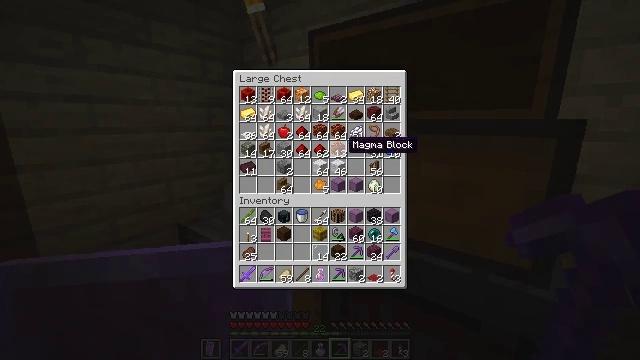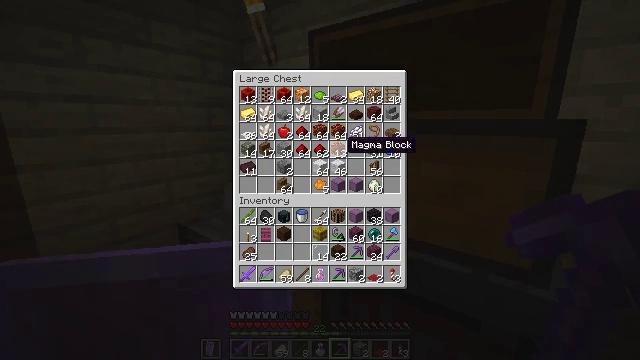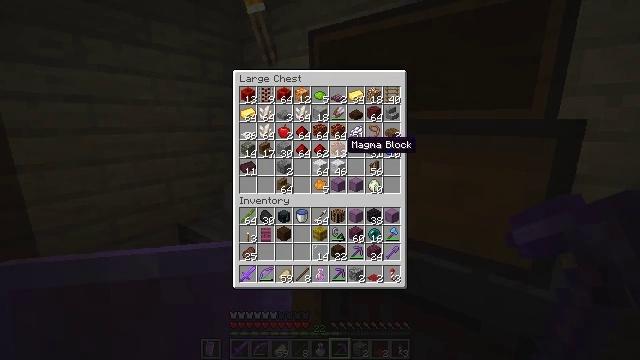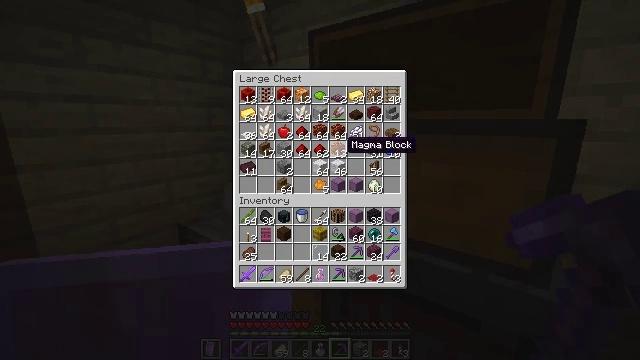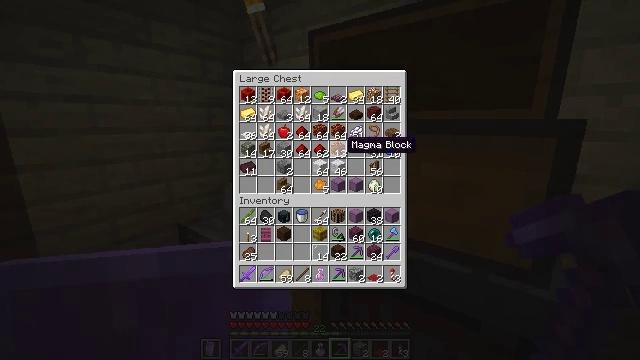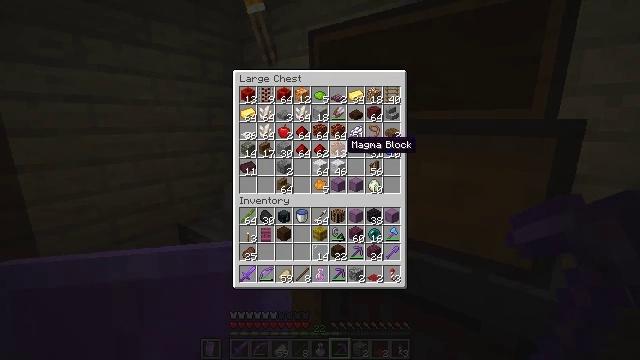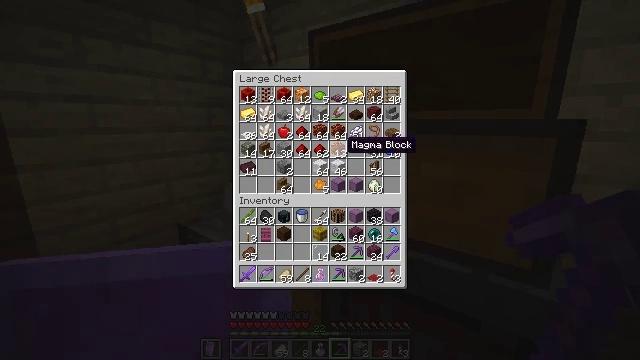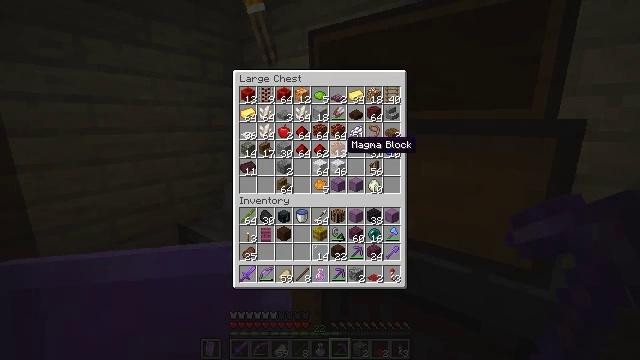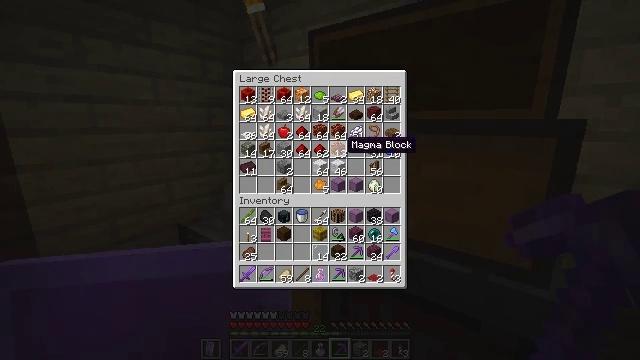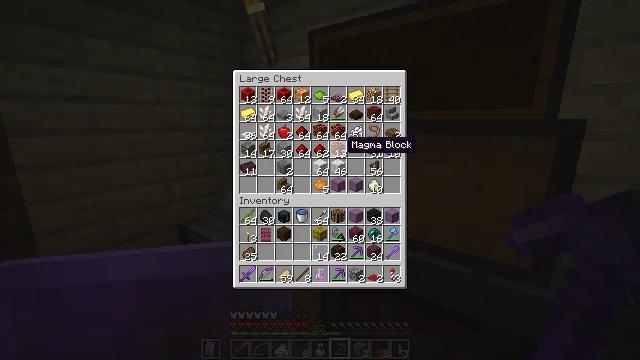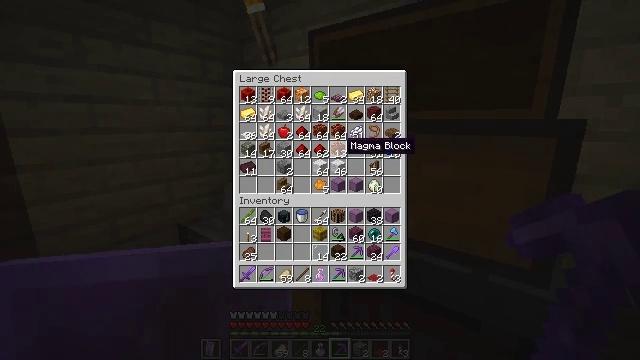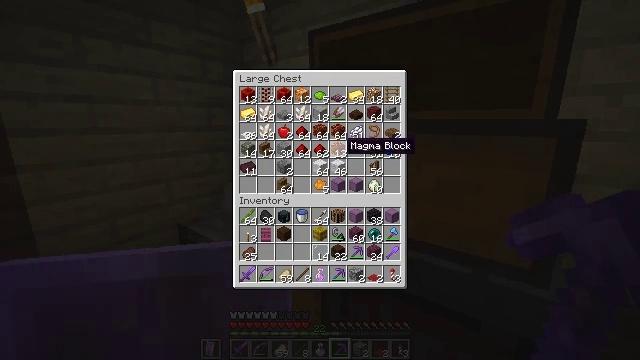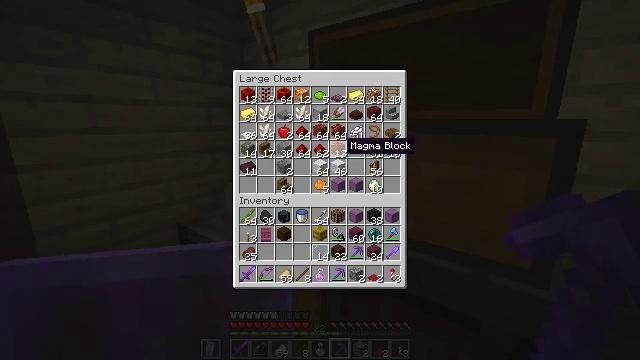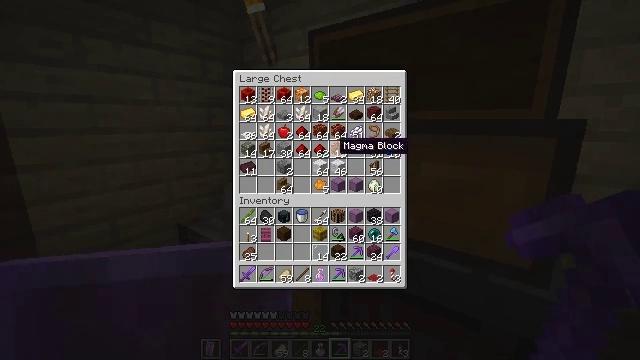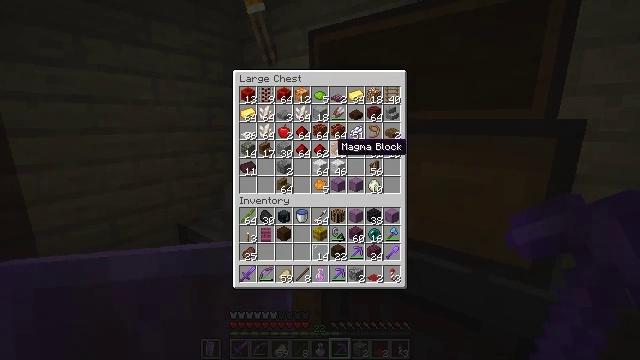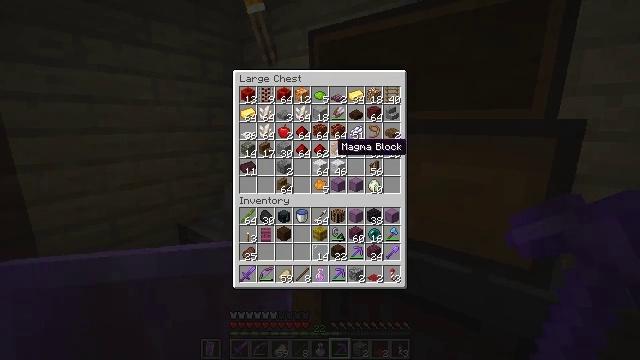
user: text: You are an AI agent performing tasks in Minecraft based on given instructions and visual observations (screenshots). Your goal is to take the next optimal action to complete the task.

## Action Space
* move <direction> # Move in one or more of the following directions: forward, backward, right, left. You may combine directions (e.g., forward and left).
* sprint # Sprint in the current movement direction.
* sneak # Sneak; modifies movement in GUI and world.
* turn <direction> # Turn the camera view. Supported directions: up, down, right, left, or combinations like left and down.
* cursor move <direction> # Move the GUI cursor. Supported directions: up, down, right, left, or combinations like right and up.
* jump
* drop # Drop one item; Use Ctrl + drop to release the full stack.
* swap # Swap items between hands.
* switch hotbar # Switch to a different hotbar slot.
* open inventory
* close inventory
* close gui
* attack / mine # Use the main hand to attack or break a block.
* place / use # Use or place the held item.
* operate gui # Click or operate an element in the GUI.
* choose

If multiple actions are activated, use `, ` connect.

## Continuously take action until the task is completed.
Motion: motion action
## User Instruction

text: Break the spruce leaves to clear the area.
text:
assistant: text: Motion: no_op
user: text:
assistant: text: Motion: no_op
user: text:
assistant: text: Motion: no_op
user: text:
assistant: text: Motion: no_op
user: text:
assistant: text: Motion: no_op
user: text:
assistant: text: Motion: no_op
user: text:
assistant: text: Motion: no_op
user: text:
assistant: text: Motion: no_op
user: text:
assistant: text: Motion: no_op
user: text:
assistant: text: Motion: no_op
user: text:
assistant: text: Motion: no_op
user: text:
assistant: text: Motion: no_op
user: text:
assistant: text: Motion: no_op
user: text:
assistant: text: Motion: no_op
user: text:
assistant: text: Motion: no_op
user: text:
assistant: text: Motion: no_op
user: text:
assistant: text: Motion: no_op
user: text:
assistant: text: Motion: no_op
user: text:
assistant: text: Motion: turn left
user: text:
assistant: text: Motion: turn left
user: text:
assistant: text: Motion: turn left
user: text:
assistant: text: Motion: turn left and up
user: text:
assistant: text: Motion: turn left and up
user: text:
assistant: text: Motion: no_op
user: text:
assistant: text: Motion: no_op
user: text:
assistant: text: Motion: no_op
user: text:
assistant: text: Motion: no_op
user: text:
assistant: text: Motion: no_op
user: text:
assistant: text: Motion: no_op
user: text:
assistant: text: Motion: no_op